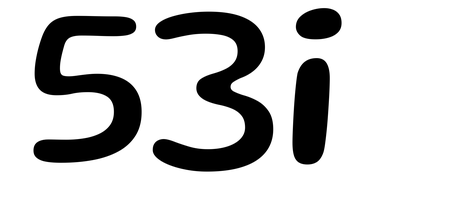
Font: Gluten_Regular